Question: Here's my issue. Hopefully I can explain it well enough. My desktop is a 2x2 with monitors of size (2048,1152).
I'm trying to use an ancillary device to generate mouse clicks. My mouse click is supposed to be on coordinate (1600,1407)-ish (on the "pan button"), assuming (0,0) is the top-left of my entire desktop area. It moves the mouse to the correct position, but when I perform a 'CGREctContainsPoint()') it gives me 'NO' as a result.
The rectangle(frame) given by my pop-up window has origin of (1558,-406)? So the math is correct for 'CGREctContainsPoint()', but the window's frame contain the point. (even more so as I can the mouse cursor over the window.)
Why? Is it because it is a child window? (center of my desktop is in center of the image, each window is a different background color.)

I have tried using the following:
'''
NSRect pFrame = [_popupWindow frame];
NSPoint pOrigin = pFrame.origin;
NSPoint correctedOrigin = [[_popupWindow parentWindow] convertBaseToScreen:pOrigin];
pFrame.origin = correctedOrigin;
'''
but that gives me:
'... Rect {{1488, -1529}, {439, 306}}, Point {1556.17, 1314.76}, InRect 0'
as a result, which still doesn't place the point (which I can see hovering over the pop-up window) in the rect.
Why is the rect for my popup window and the point not even remotely the same? How can I get them in the same coordinate "space"?
Thanks,
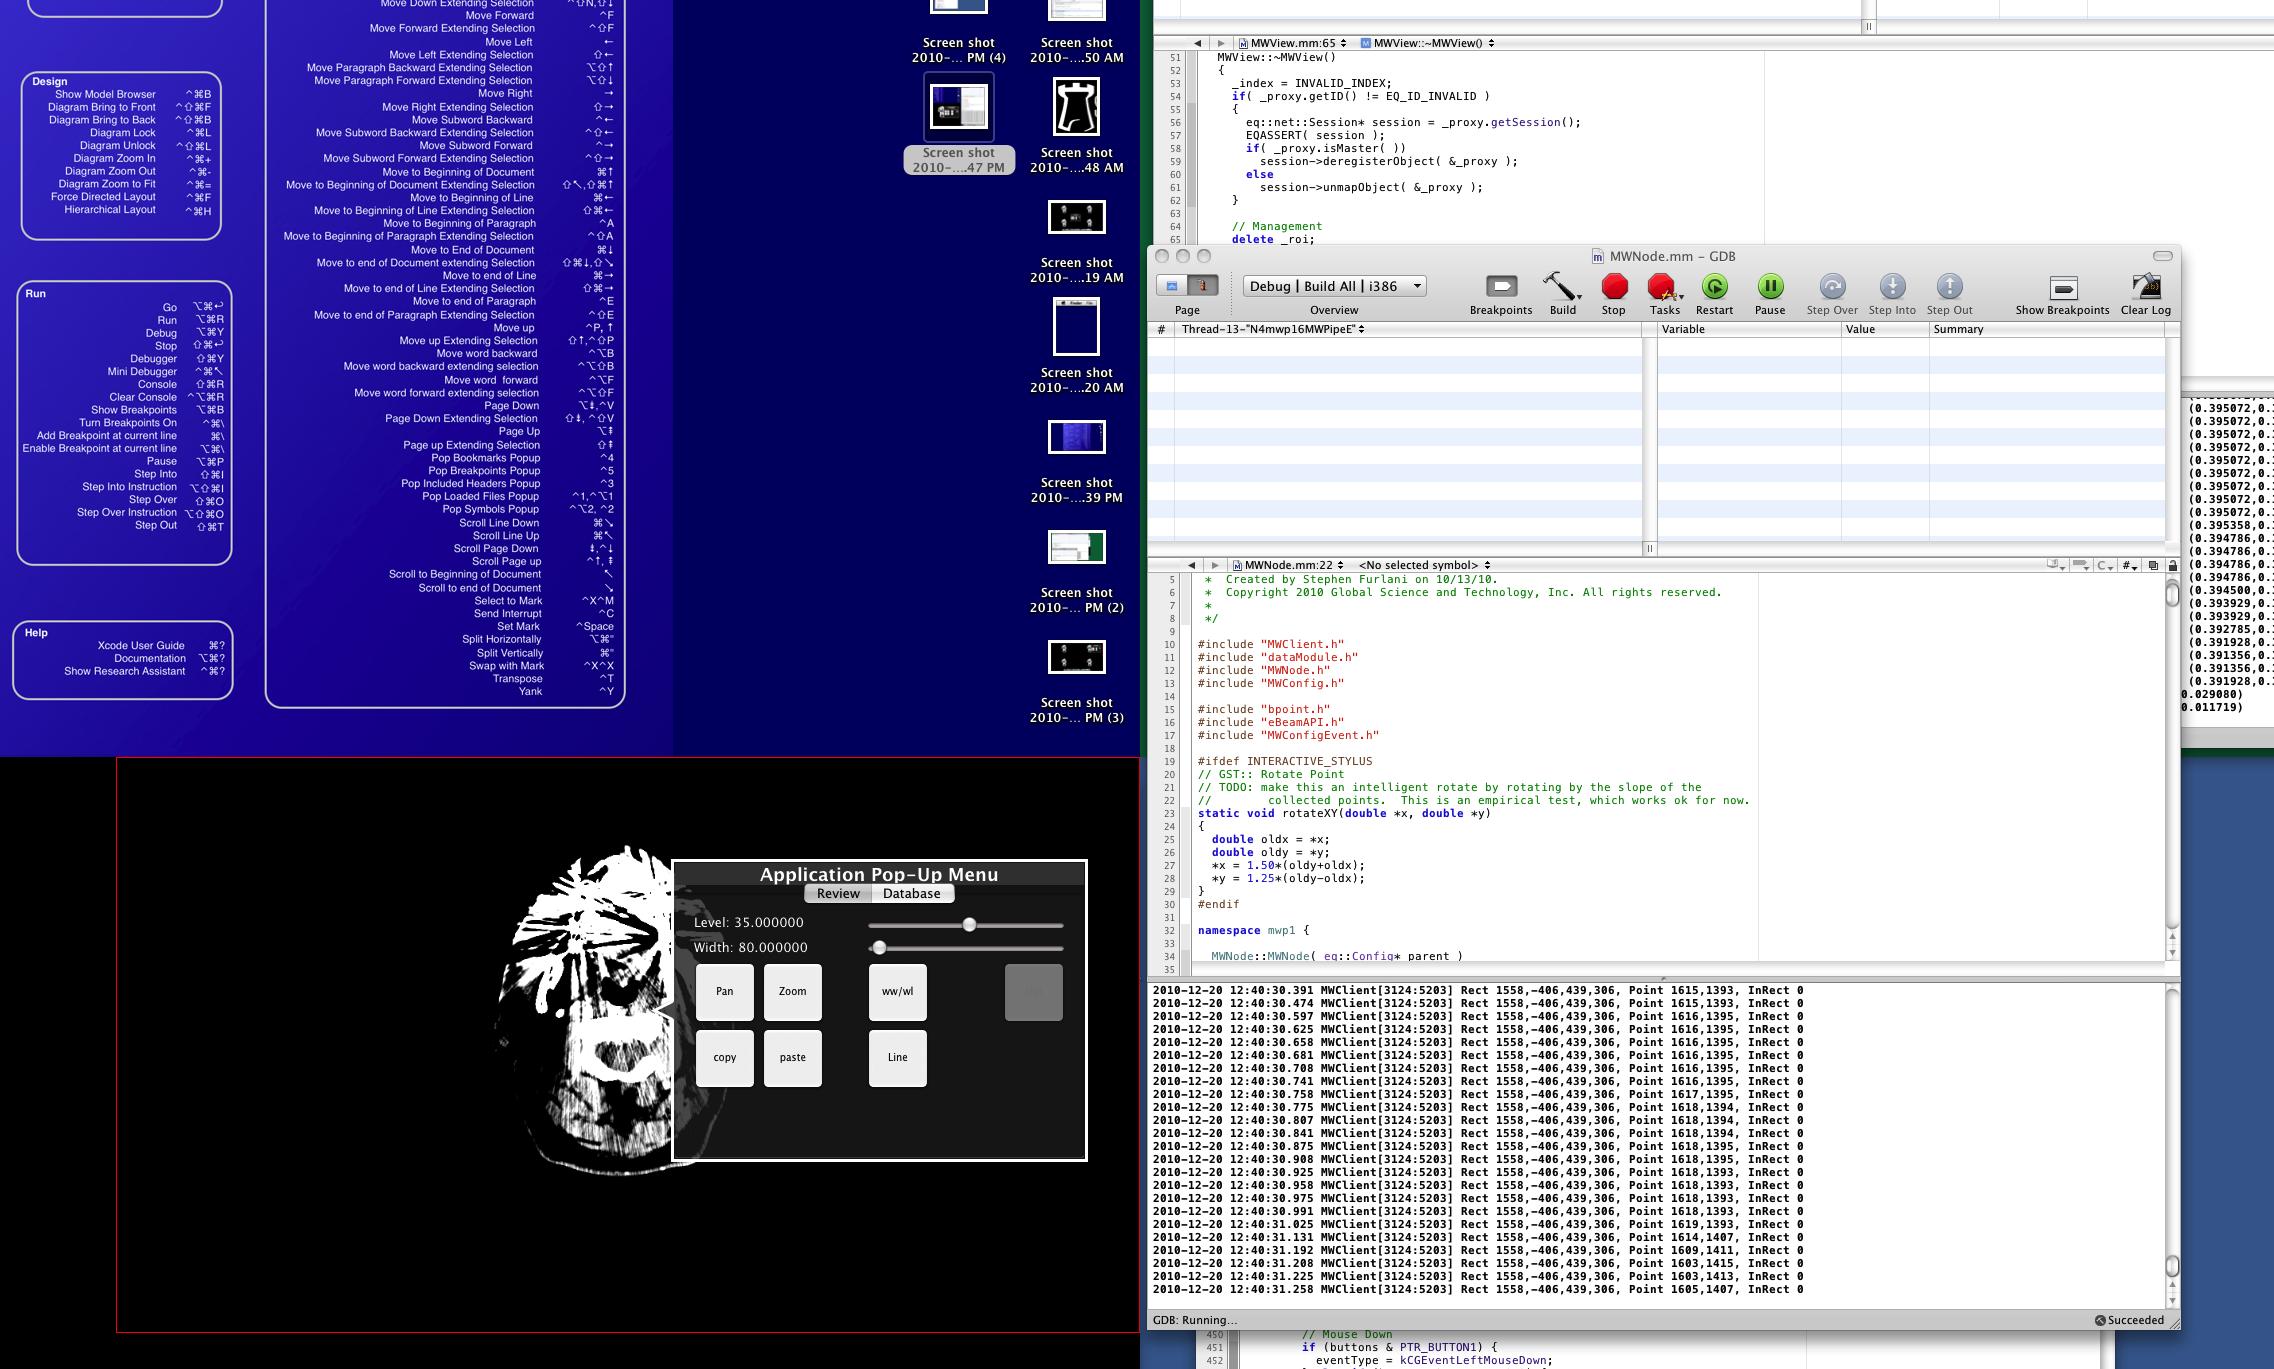
Answer: On a mac, (0,0) is in the bottom-left corner. How are you getting the mouse coordinates? The window's frame will be in screen coordinates, so if the point is in it's base coordinates you need to call 'point = [window convertBaseToScreen:point];' before comparing.
Here are two ways to get the mouse location in cocoa:
'''
NSPoint location = [NSEvent mouseLocation];
//already in screen coordinates, no need to convert
'''
or
'''
//window is a variable containing your window
NSPoint location = [window mouseLocationOutsideOfEventStream];
//convert to screen coordinates
location = [window convertBaseToScreen:location];
'''